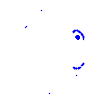
Particle: pion